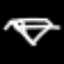
Label: diamond